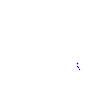
Particle: proton